Interaction volume radius: 5 \u00c5
Interaction volume height: 10 \u00c5
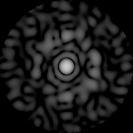
Disorder parameter: 0.8036